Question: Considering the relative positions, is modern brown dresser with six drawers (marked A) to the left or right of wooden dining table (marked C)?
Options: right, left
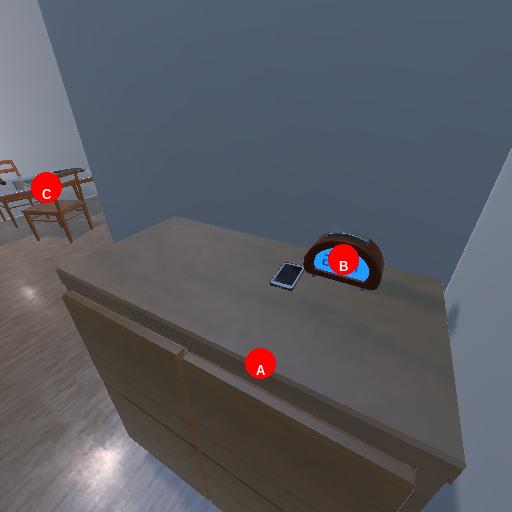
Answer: right